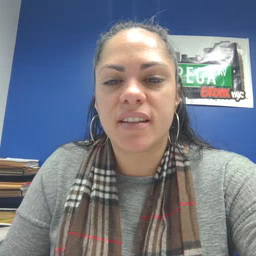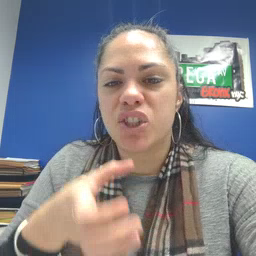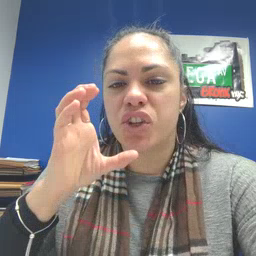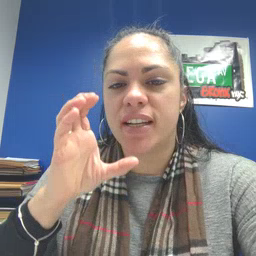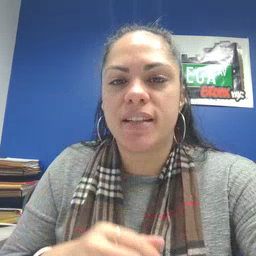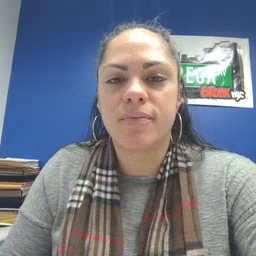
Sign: drink